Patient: sex F, age 75
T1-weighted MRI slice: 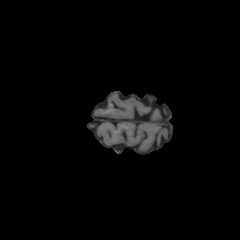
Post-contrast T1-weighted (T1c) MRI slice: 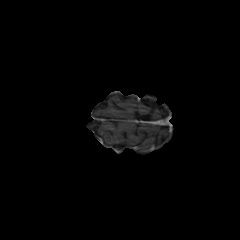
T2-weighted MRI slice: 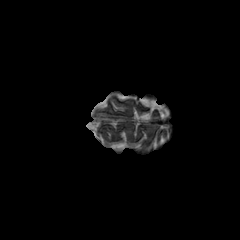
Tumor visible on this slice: no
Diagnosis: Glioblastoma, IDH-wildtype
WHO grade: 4